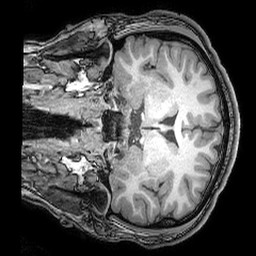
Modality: T1w
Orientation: coronal
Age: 18
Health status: ill
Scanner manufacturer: philips
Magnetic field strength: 3 T
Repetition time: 0.007 s
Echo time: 0.003501 s